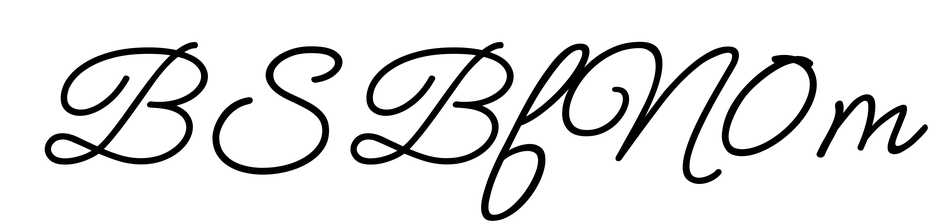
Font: MeowScript-Regular